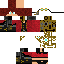
A female human skin with medium skin, wearing brown long hair dressed in a red hoodie and red pants, featuring a closed mouth.